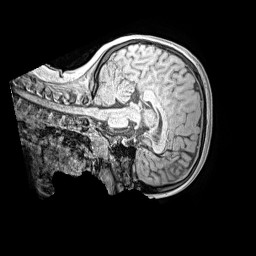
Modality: MP2RAGE
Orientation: sagittal
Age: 10
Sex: female
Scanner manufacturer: siemens
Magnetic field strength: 3 T
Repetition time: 4 s
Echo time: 0.00299 s